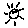
Label: sun